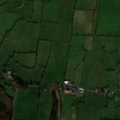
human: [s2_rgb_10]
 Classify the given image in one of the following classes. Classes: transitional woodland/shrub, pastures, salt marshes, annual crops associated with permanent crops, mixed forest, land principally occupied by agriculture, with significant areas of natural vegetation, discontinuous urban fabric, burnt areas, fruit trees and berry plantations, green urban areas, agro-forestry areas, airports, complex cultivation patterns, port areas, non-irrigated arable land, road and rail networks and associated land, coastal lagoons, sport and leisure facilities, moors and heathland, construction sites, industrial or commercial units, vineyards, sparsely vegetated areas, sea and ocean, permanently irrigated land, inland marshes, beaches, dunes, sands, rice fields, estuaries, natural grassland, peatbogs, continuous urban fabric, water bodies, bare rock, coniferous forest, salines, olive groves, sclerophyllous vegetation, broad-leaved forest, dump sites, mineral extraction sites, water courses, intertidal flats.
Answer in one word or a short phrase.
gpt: pastures, complex cultivation patterns, transitional woodland/shrub